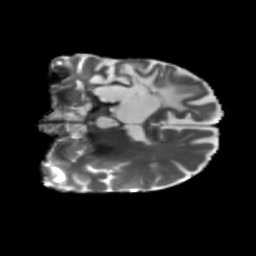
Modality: T2w
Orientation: coronal
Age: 57
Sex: male
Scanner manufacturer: siemens
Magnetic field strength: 3 T
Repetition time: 5.25 s
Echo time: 0.08 s